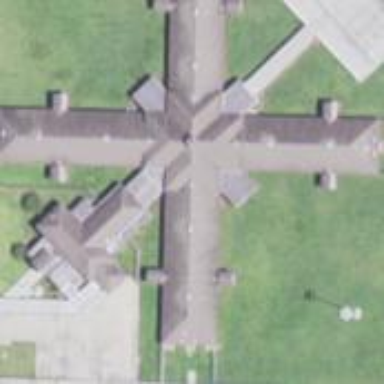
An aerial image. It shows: Prison surrounded by fence.